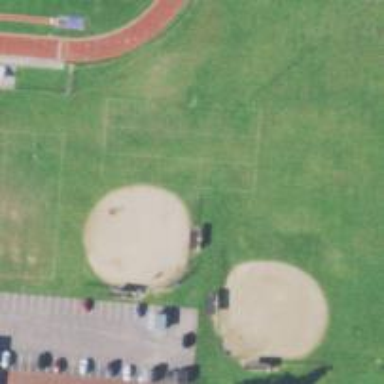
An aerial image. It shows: Baseball pitch for leisure land.